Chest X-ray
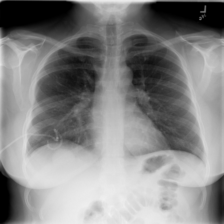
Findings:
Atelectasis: negative
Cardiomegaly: negative
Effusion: negative
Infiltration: negative
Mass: positive
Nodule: negative
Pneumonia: negative
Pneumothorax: negative
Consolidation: negative
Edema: negative
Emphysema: negative
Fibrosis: negative
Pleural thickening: negative
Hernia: negative